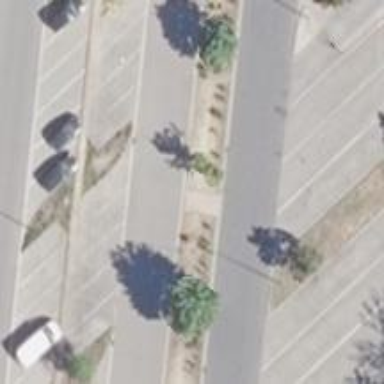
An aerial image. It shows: Footway.